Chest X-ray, AP view. Patient: 29 years old, sex M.
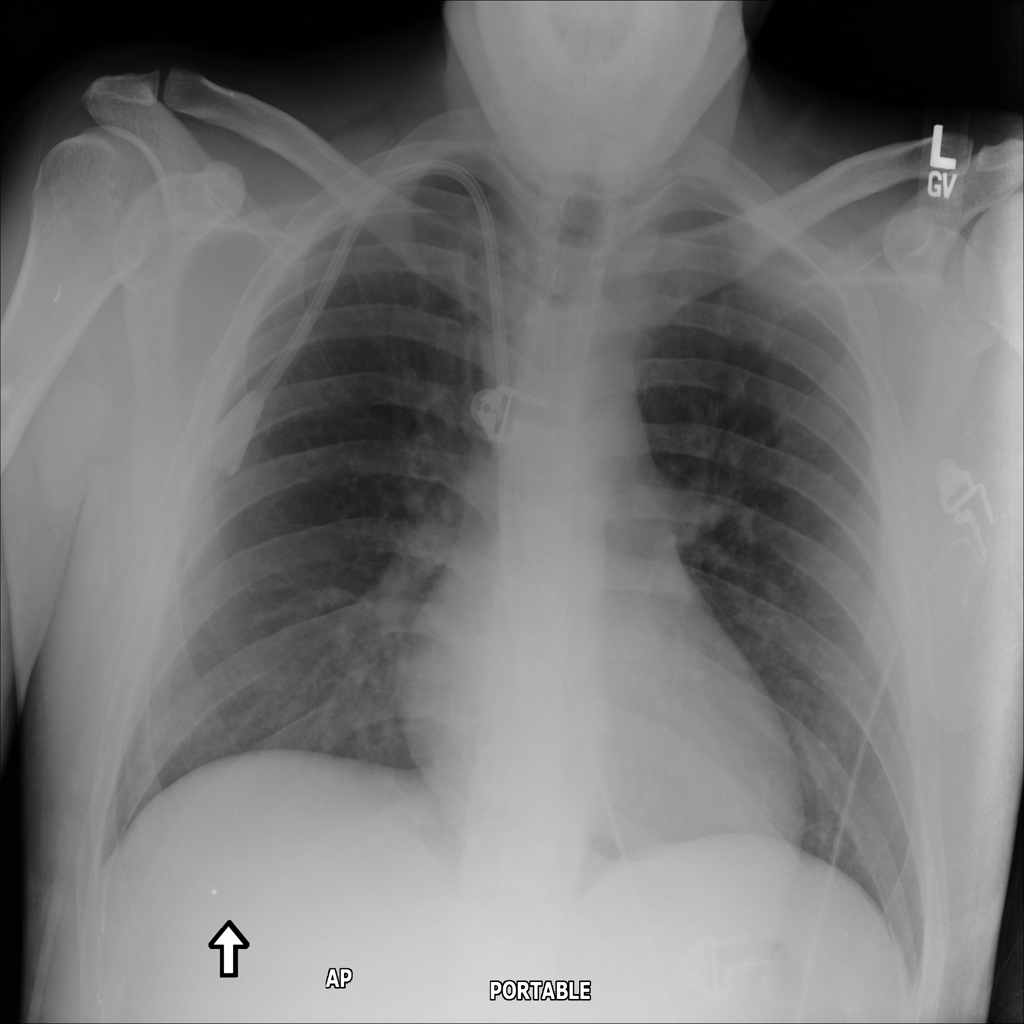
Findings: No Finding